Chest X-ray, AP view. Patient: 67 years old, sex M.
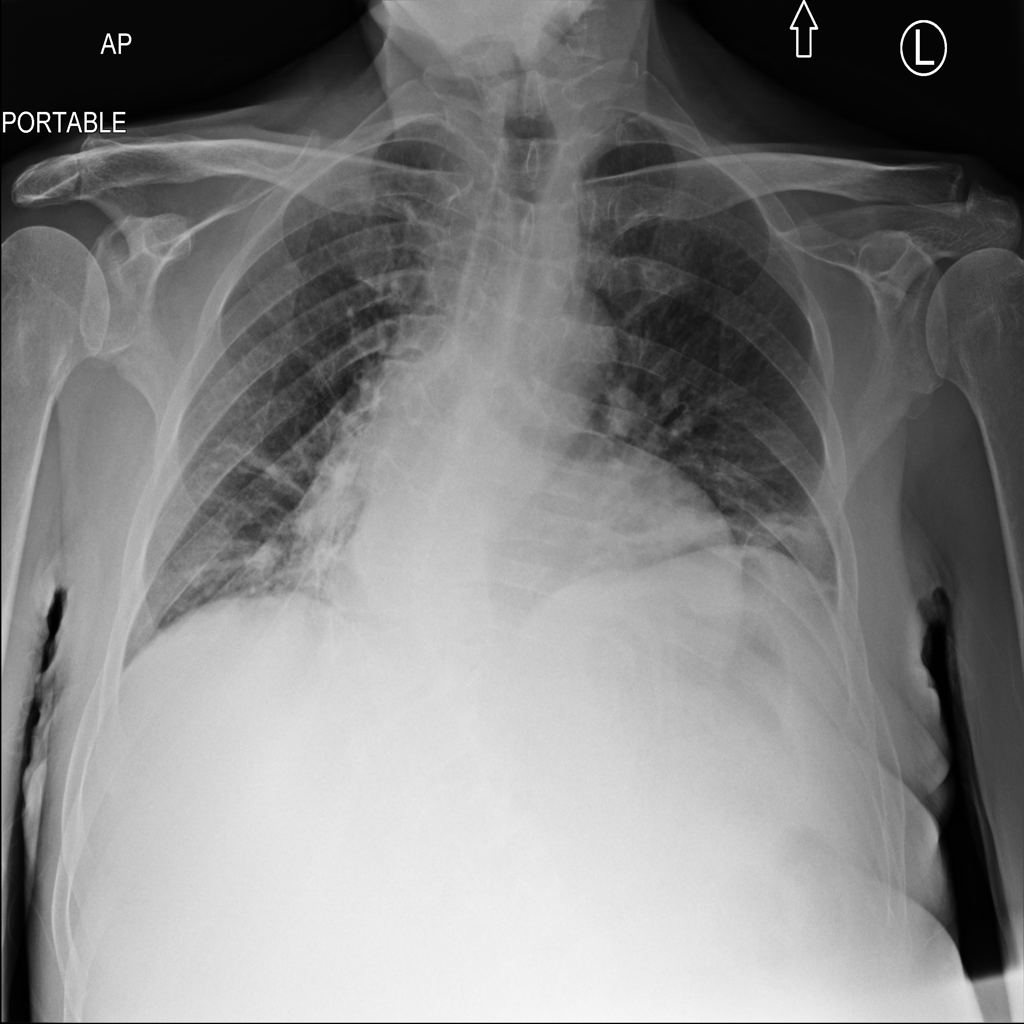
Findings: No Finding